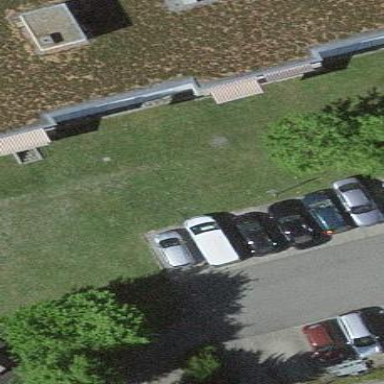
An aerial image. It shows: Street side parking area.